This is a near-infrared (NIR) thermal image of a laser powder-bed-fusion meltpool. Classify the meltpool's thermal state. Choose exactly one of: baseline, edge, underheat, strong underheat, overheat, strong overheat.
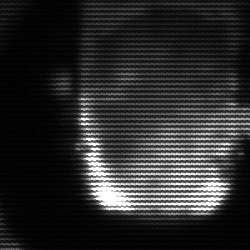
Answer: baseline